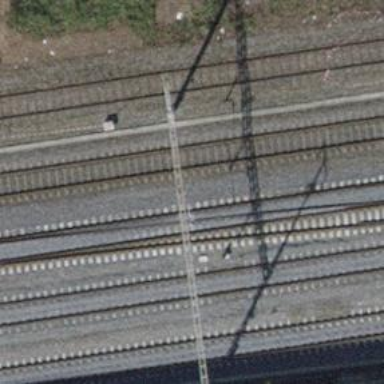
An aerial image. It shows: Railway switch.